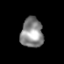
Tissue: prostate
Cell type: T cells
Senescence score: 0.6899
Nuclear area (px): 655
Mean DAPI intensity: 137.844